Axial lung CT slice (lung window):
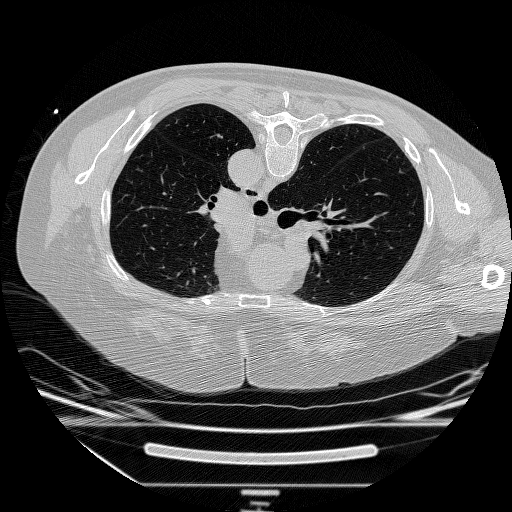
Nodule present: no